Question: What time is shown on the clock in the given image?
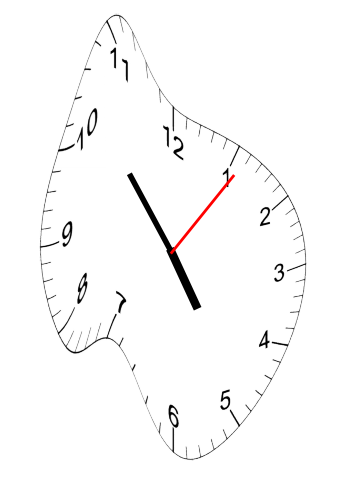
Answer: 04:53:06